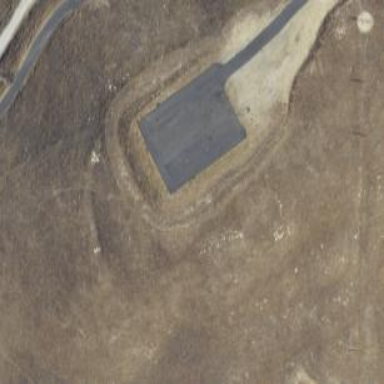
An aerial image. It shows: Image of helipad at airport.